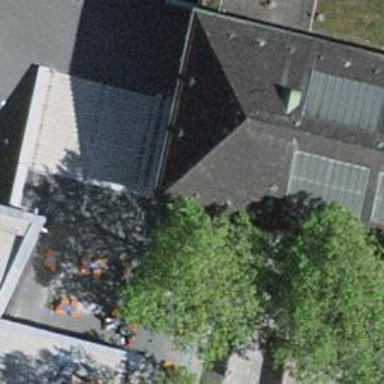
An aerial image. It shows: Library.